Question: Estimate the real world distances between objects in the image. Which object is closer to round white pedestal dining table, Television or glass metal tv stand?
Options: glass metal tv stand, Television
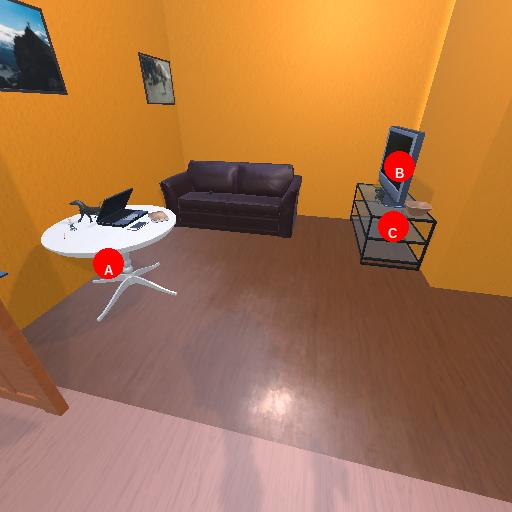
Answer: glass metal tv stand